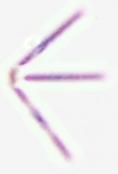
Label: Thalassionema